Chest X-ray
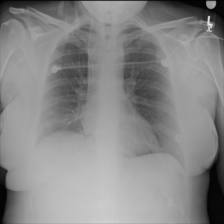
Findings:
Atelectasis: positive
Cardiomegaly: negative
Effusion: negative
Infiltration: positive
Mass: negative
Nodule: negative
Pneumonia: negative
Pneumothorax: negative
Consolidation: negative
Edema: negative
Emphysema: negative
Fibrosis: negative
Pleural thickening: negative
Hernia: negative